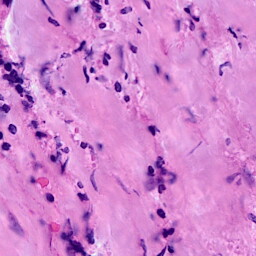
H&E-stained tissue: Breast